Question: Brand new machine, new install of SQL Developer (x64 w/out JRE), when I try to launch sqldeveloper.exe, it gets stuck at about 10%.

What logs, if any, should I be looking at for errors?
SQL Developer 4.0.1
JDK 1.7.0_55
Windows 7 Professional x64
I ran sqldeveloper64.exe, and hit ctl+pause/break when the launcher started hanging, this is the output:
> 2014-04-17 10:26:08 Full thread dump Java HotSpot(TM) 64-Bit Server VM
(24.55-b03 mixed mode):"Flushing caches" prio=2 tid=0x000000000cf4b000 nid=0x2408 in
Object.wait() [0x0 0000000104af000] java.lang.Thread.State:
TIMED_WAITING (on object monitor)
at java.lang.Object.wait(Native Method)
- waiting on <0x00000000ce69ea98> (a org.netbeans.Stamps$Worker)
at org.netbeans.Stamps$Worker.run(Stamps.java:824)
- locked <0x00000000ce69ea98> (a org.netbeans.Stamps$Worker)"Thread-3" daemon prio=6 tid=0x000000000cf4a000 nid=0x1d60 in
Object.wait() [0x0 00000000e21f000] java.lang.Thread.State: WAITING
(on object monitor)
at java.lang.Object.wait(Native Method)
- waiting on <0x00000000f2053220> (a java.util.LinkedList)
at java.lang.Object.wait(Object.java:503)
at java.util.prefs.AbstractPreferences$EventDispatchThread.run(AbstractP
references.java:1476)
- locked <0x00000000f2053220> (a java.util.LinkedList)"Framework Event Dispatcher" daemon prio=6 tid=0x000000000cf49800
nid=0x2744 in Object.wait() [0x000000000e07f000]
java.lang.Thread.State: WAITING (on object monitor)
at java.lang.Object.wait(Native Method)
- waiting on <0x00000000f4043468> (a org.eclipse.osgi.framework.eventmgr .EventManager$EventThread)
at java.lang.Object.wait(Object.java:503)
at org.eclipse.osgi.framework.eventmgr.EventManager$EventThread.getNextE
vent(EventManager.java:400)
- locked <0x00000000f4043468> (a org.eclipse.osgi.framework.eventmgr.Eve ntManager$EventThread)
at org.eclipse.osgi.framework.eventmgr.EventManager$EventThread.run(Even
tManager.java:336)"State Saver" prio=6 tid=0x000000000cf48800 nid=0x265c in
Object.wait() [0x00000 0000df0f000] java.lang.Thread.State:
TIMED_WAITING (on object monitor)
at java.lang.Object.wait(Native Method)
- waiting on <0x00000000f3c73208> (a org.eclipse.osgi.internal.resolver. SystemState)
at org.eclipse.osgi.internal.baseadaptor.BaseStorage$StateSaver.run(Base
Storage.java:1292)
- locked <0x00000000f3c73208> (a org.eclipse.osgi.internal.resolver.Syst emState)
at java.lang.Thread.run(Thread.java:745)"Framework Active Thread" prio=6 tid=0x000000000cf48000 nid=0x2014 in
Object.wai t() [0x000000000ddbf000] java.lang.Thread.State:
TIMED_WAITING (on object monitor)
at java.lang.Object.wait(Native Method)
- waiting on <0x00000000f3c704a8> (a org.eclipse.osgi.framework.internal .core.Framework)
at org.eclipse.osgi.framework.internal.core.Framework.run(Framework.java
:1863)
- locked <0x00000000f3c704a8> (a org.eclipse.osgi.framework.internal.cor e.Framework)
at java.lang.Thread.run(Thread.java:745)"Inactive RequestProcessor thread [Was:Folder
recognizer/org.openide.loaders.Fol derList$ListTask]" daemon prio=6
tid=0x000000000cd80000 nid=0x25d8 in Object.wai t()
[0x000000000dcbf000] java.lang.Thread.State: TIMED_WAITING (on
object monitor)
at java.lang.Object.wait(Native Method)
- waiting on <0x00000000f3f6d648> (a java.lang.Object)
at org.openide.util.RequestProcessor$Processor.run(RequestProcessor.java
:1989)
- locked <0x00000000f3f6d648> (a java.lang.Object)"RequestProcessor queue manager" daemon prio=6 tid=0x000000000cb5d800
nid=0x2720 in Object.wait() [0x000000000dbbf000]
java.lang.Thread.State: TIMED_WAITING (on object monitor)
at java.lang.Object.wait(Native Method)
- waiting on <0x00000000ce846c20> (a java.lang.Class for org.openide.uti l.RequestProcessor$TickTac)
at org.openide.util.RequestProcessor$TickTac.obtainFirst(RequestProcesso
r.java:2267)
- locked <0x00000000ce846c20> (a java.lang.Class for org.openide.util.Re questProcessor$TickTac)
at org.openide.util.RequestProcessor$TickTac.run(RequestProcessor.java:2
243)"Inactive RequestProcessor thread
[Was:NbStatusDisplayer/org.netbeans.core.NbSta
tusDisplayer$MessageImpl]" daemon prio=2 tid=0x000000000cc08000
nid=0x27dc in Ob ject.wait() [0x000000000d9bf000]
java.lang.Thread.State: TIMED_WAITING (on object monitor)
at java.lang.Object.wait(Native Method)
- waiting on <0x00000000f3de60d8> (a java.lang.Object)
at org.openide.util.RequestProcessor$Processor.run(RequestProcessor.java
:1989)
- locked <0x00000000f3de60d8> (a java.lang.Object)"CLI Requests Server" daemon prio=6 tid=0x000000000cb61000 nid=0x1c3c
runnable [ 0x000000000d8bf000] java.lang.Thread.State: RUNNABLE
at java.net.DualStackPlainSocketImpl.accept0(Native Method)
at java.net.DualStackPlainSocketImpl.socketAccept(DualStackPlainSocketIm
pl.java:131)
at java.net.AbstractPlainSocketImpl.accept(AbstractPlainSocketImpl.java:
398)
at java.net.PlainSocketImpl.accept(PlainSocketImpl.java:198)
- locked <0x00000000f40426e8> (a java.net.SocksSocketImpl)
at java.net.ServerSocket.implAccept(ServerSocket.java:530)
at java.net.ServerSocket.accept(ServerSocket.java:498)
at org.netbeans.CLIHandler$Server.run(CLIHandler.java:1100)"Active Reference Queue Daemon" daemon prio=2 tid=0x000000000cb8a800
nid=0x23bc in Object.wait() [0x000000000d5cf000]
java.lang.Thread.State: TIMED_WAITING (on object monitor)
at java.lang.Object.wait(Native Method)
- waiting on <0x00000000f3c4a298> (a java.lang.ref.ReferenceQueue$Lock)
at java.lang.ref.ReferenceQueue.remove(ReferenceQueue.java:135)
- locked <0x00000000f3c4a298> (a java.lang.ref.ReferenceQueue$Lock)
at org.openide.util.lookup.implspi.ActiveQueue$Daemon.run(ActiveQueue.ja
va:180)
- locked <0x00000000f3c4a298> (a java.lang.ref.ReferenceQueue$Lock)"TimerQueue" daemon prio=6 tid=0x0000000009ebf800 nid=0x1f64 waiting
on conditio n [0x000000000d3cf000] java.lang.Thread.State:
TIMED_WAITING (parking)
at sun.misc.Unsafe.park(Native Method)
- parking to wait for <0x00000000f3f6df90> (a java.util.concurrent.lock
s.AbstractQueuedSynchronizer$ConditionObject)
at java.util.concurrent.locks.LockSupport.parkNanos(LockSupport.java:226
)
at java.util.concurrent.locks.AbstractQueuedSynchronizer$ConditionObject
.awaitNanos(AbstractQueuedSynchronizer.java:2082)
at java.util.concurrent.DelayQueue.take(DelayQueue.java:220)
at javax.swing.TimerQueue.run(TimerQueue.java:171)
at java.lang.Thread.run(Thread.java:745)"AWT-EventQueue-0" prio=6 tid=0x0000000009dc7800 nid=0xe14 waiting on
condition [0x000000000baef000] java.lang.Thread.State: WAITING
(parking)
at sun.misc.Unsafe.park(Native Method)
- parking to wait for <0x00000000f3f79a30> (a java.util.concurrent.lock
s.AbstractQueuedSynchronizer$ConditionObject)
at java.util.concurrent.locks.LockSupport.park(LockSupport.java:186)
at java.util.concurrent.locks.AbstractQueuedSynchronizer$ConditionObject
.await(AbstractQueuedSynchronizer.java:2043)
at java.awt.EventQueue.getNextEvent(EventQueue.java:543)
at java.awt.EventDispatchThread.pumpOneEventForFilters(EventDispatchThre
ad.java:211)
at java.awt.EventDispatchThread.pumpEventsForFilter(EventDispatchThread.
java:161)
at java.awt.EventDispatchThread.pumpEventsForHierarchy(EventDispatchThre
ad.java:150)
at java.awt.EventDispatchThread.pumpEvents(EventDispatchThread.java:146)'''
at java.awt.EventDispatchThread.pumpEvents(EventDispatchThread.java:138)
at java.awt.EventDispatchThread.run(EventDispatchThread.java:91)
'''
"AWT-Windows" daemon prio=6 tid=0x0000000009dc6800 nid=0x26dc runnable
[0x000000 000b80f000] java.lang.Thread.State: RUNNABLE
at sun.awt.windows.WToolkit.eventLoop(Native Method)
at sun.awt.windows.WToolkit.run(WToolkit.java:307)
at java.lang.Thread.run(Thread.java:745)"AWT-Shutdown" prio=6 tid=0x0000000009dc3800 nid=0x11dc in
Object.wait() [0x0000 00000b70f000] java.lang.Thread.State: WAITING
(on object monitor)
at java.lang.Object.wait(Native Method)
- waiting on <0x00000000f3f74aa0> (a java.lang.Object)
at java.lang.Object.wait(Object.java:503)
at sun.awt.AWTAutoShutdown.run(AWTAutoShutdown.java:296)
- locked <0x00000000f3f74aa0> (a java.lang.Object)
at java.lang.Thread.run(Thread.java:745)"Java2D Disposer" daemon prio=10 tid=0x0000000009dc3000 nid=0x1ecc in
Object.wai t() [0x000000000b60f000] java.lang.Thread.State: WAITING
(on object monitor)
at java.lang.Object.wait(Native Method)
- waiting on <0x00000000f3efed88> (a java.lang.ref.ReferenceQueue$Lock)
at java.lang.ref.ReferenceQueue.remove(ReferenceQueue.java:135)
- locked <0x00000000f3efed88> (a java.lang.ref.ReferenceQueue$Lock)
at java.lang.ref.ReferenceQueue.remove(ReferenceQueue.java:151)
at sun.java2d.Disposer.run(Disposer.java:145)
at java.lang.Thread.run(Thread.java:745)"Service Thread" daemon prio=6 tid=0x0000000008a9e000 nid=0x1404
runnable [0x000 0000000000000] java.lang.Thread.State: RUNNABLE"C2 CompilerThread1" daemon prio=10 tid=0x0000000008a9d800 nid=0x1814
waiting on condition [0x0000000000000000] java.lang.Thread.State:
RUNNABLE"C2 CompilerThread0" daemon prio=10 tid=0x0000000008a96800 nid=0x128c
waiting on condition [0x0000000000000000] java.lang.Thread.State:
RUNNABLE"Attach Listener" daemon prio=10 tid=0x0000000008a95000 nid=0x2564
runnable [0x0 000000000000000] java.lang.Thread.State: RUNNABLE"Signal Dispatcher" daemon prio=10 tid=0x0000000008a94800 nid=0x24c4
waiting on condition [0x0000000000000000] java.lang.Thread.State:
RUNNABLE"Finalizer" daemon prio=8 tid=0x000000000234b000 nid=0x27a0 in
Object.wait() [0x 000000000ae4f000] java.lang.Thread.State: WAITING
(on object monitor)
at java.lang.Object.wait(Native Method)
- waiting on <0x00000000ce721080> (a java.lang.ref.ReferenceQueue$Lock)
at java.lang.ref.ReferenceQueue.remove(ReferenceQueue.java:135)
- locked <0x00000000ce721080> (a java.lang.ref.ReferenceQueue$Lock)
at java.lang.ref.ReferenceQueue.remove(ReferenceQueue.java:151)
at java.lang.ref.Finalizer$FinalizerThread.run(Finalizer.java:189)"Reference Handler" daemon prio=10 tid=0x0000000008a80000 nid=0x276c
in Object.w ait() [0x000000000ad4f000] java.lang.Thread.State:
WAITING (on object monitor)
at java.lang.Object.wait(Native Method)
- waiting on <0x00000000ce6c1ad8> (a java.lang.ref.Reference$Lock)
at java.lang.Object.wait(Object.java:503)
at java.lang.ref.Reference$ReferenceHandler.run(Reference.java:133)
- locked <0x00000000ce6c1ad8> (a java.lang.ref.Reference$Lock)"main" prio=6 tid=0x00000000022bb800 nid=0x1f04 waiting on condition
[0x000<PHONE>] java.lang.Thread.State: RUNNABLE"VM Thread" prio=10 tid=0x0000000008a7c000 nid=0x27ec runnable"GC task thread#0 (ParallelGC)" prio=6 tid=0x00000000022d1000
nid=0x24d4 runnabl e"GC task thread#1 (ParallelGC)" prio=6 tid=0x00000000022d3800
nid=0x1934 runnabl e"GC task thread#2 (ParallelGC)" prio=6 tid=0x00000000022d5000
nid=0x1d1c runnabl e"GC task thread#3 (ParallelGC)" prio=6 tid=0x00000000022d7000
nid=0x223c runnabl e"GC task thread#4 (ParallelGC)" prio=6 tid=0x00000000022da000
nid=0x260c runnabl e"GC task thread#5 (ParallelGC)" prio=6 tid=0x00000000022db800
nid=0x1544 runnabl e"GC task thread#6 (ParallelGC)" prio=6 tid=0x00000000022dd000
nid=0x1898 runnabl e"GC task thread#7 (ParallelGC)" prio=6 tid=0x00000000022de000
nid=0x1004 runnabl e"VM Periodic Task Thread" prio=10 tid=0x0000000009c64000 nid=0xc4c
waiting on co nditionJNI global references: 669Heap PSYoungGen total 72704K, used 63022K [0x00000000ef500000,
0x00000000f41000 00, 0x0000000100000000) eden space 67584K, 85% used
[0x00000000ef500000,0x00000000f2d93858,0x00000000f <PHONE>) from
space 5120K, 99% used
[0x00000000f3c00000,0x00000000f40f8198,0x00000000f4 100000) to
space 5120K, 0% used
[0x00000000f3700000,0x00000000f3700000,0x00000000f3c 00000) ParOldGen
total 87552K, used 15371K [0x00000000ce000000, 0x00000000d35800 00,
0x00000000ef500000) object space 87552K, 17% used
[0x00000000ce000000,0x00000000cef02c80,0x0000000 0d3580000) PSPermGen
total 23040K, used 22672K [0x00000000be000000, 0x00000000bf6800 00,
0x00000000ce000000) object space 23040K, 98% used
[0x00000000be000000,0x00000000bf624068,0x0000000 0bf680000)
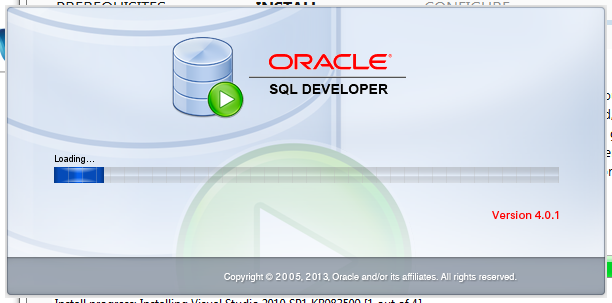
Answer: I do not know why, but installing to a different directory fixed the problem. It was originally installed in 'c:\oracle\sqldeveloper' (as it was in my previous environment when everything was working happily), and I moved it to 'c:\sqldeveloper', now everything is working. I also cleared out the AppData folders ('\AppData\Roaming\SQL Developer' and '\AppData\Roaming\sqldeveloper'), but I had done that countless times prior to relocating the installation during troubleshooting. I should also note I double and triple checked security settings on the original install directory and my user had full control.